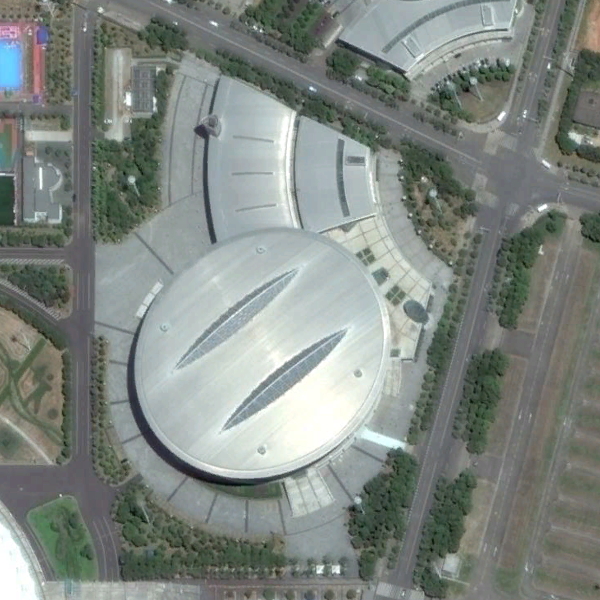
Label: Center